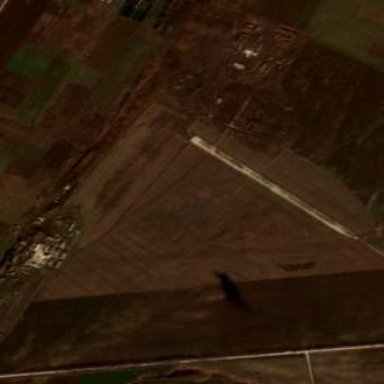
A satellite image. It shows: Concrete runway at airport.